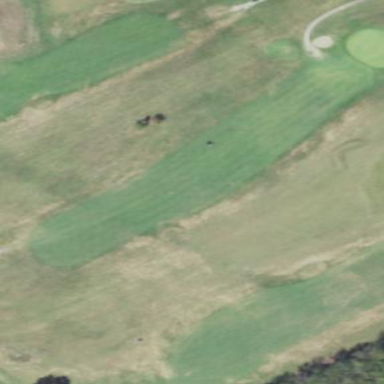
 specifically golf. It features beautiful fairway for golf enthusiasts to enjoy."